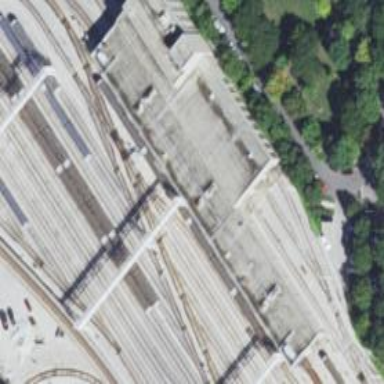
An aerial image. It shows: Electrified rail passing through service yard.